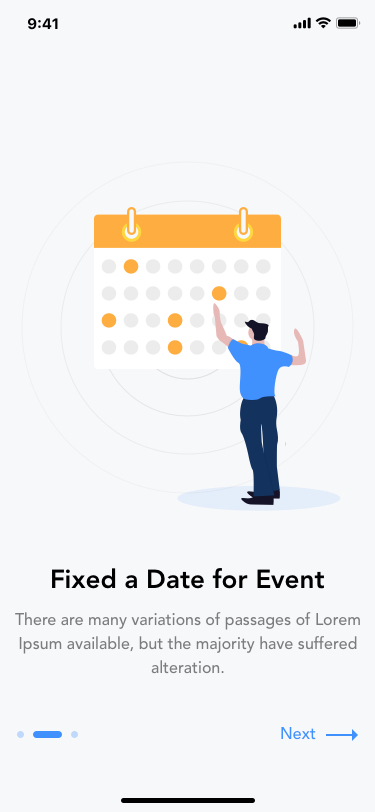
Text in this UI design:
Fixed a Date for Event
There are many variations of passages of Lorem Ipsum available, but the majority have suffered alteration.
Next